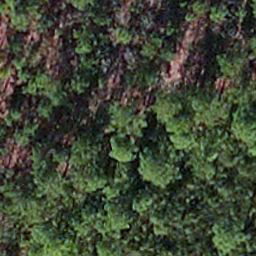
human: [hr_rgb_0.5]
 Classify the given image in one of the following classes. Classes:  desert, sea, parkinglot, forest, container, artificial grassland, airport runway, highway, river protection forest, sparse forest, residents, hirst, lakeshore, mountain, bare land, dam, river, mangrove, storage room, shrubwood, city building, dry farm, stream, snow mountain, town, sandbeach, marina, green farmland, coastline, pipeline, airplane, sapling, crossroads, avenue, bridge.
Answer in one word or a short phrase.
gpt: sapling